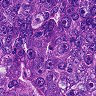
Metastatic tissue present: yes